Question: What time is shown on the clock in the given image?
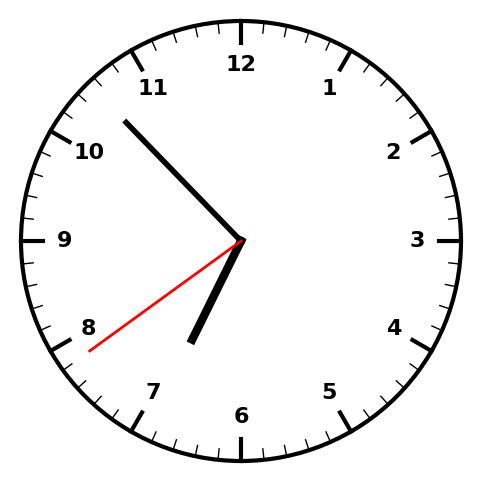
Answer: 06:52:39